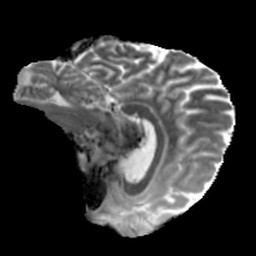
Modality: MD
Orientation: sagittal
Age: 29
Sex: male
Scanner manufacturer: siemens
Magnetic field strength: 6.98 T
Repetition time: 7.776 s
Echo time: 0.076 s